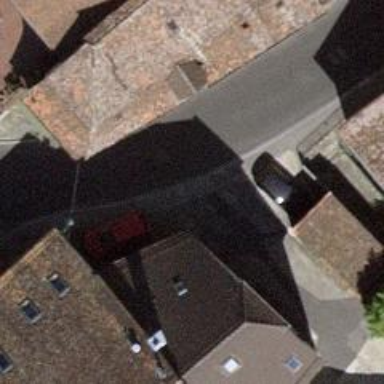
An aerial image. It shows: Living street.